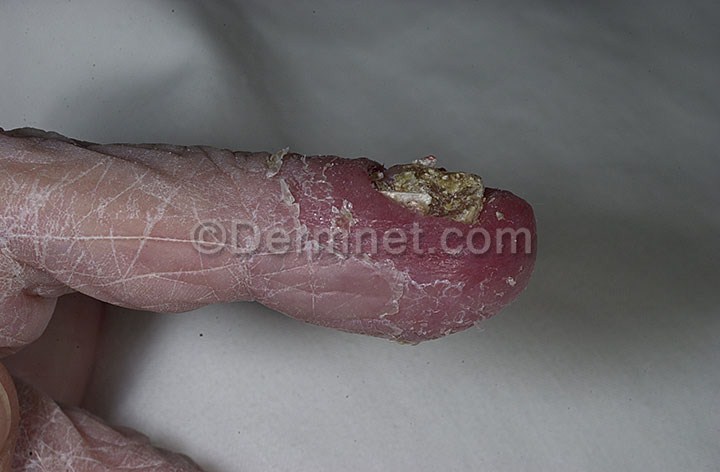
Disease: Psoriasis pictures Lichen Planus and related diseases